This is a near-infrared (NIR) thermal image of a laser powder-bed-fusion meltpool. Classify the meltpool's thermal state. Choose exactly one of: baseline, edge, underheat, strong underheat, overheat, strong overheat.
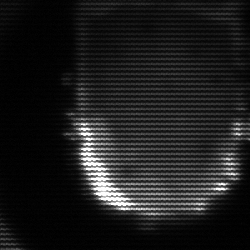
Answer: baseline